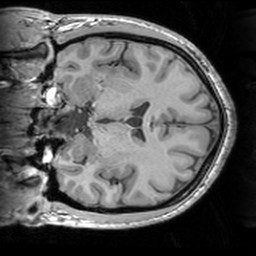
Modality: T1w
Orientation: coronal
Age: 19
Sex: male
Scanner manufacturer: siemens
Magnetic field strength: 3 T
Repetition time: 1.63 s
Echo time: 0.00311 s